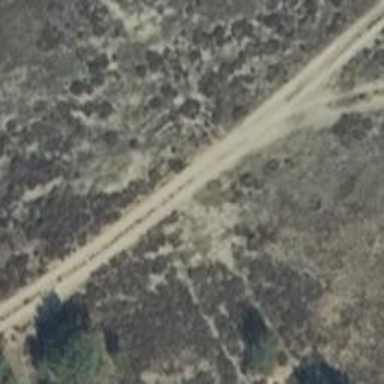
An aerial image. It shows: Sandy track with grade 5 tracktype.